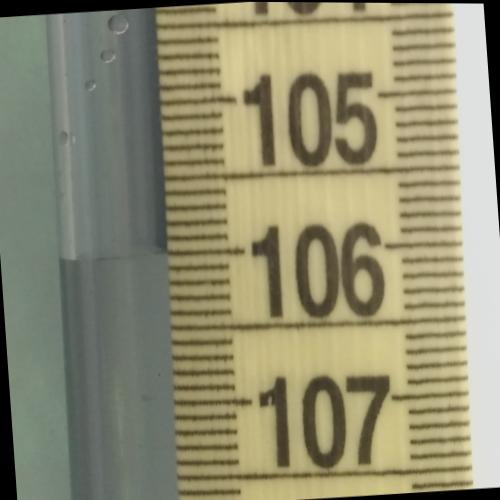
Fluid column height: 106.0 cm